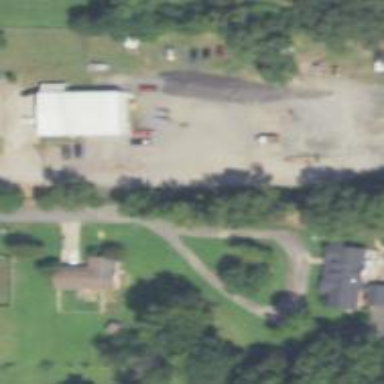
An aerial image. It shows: Driveway leading to service road.